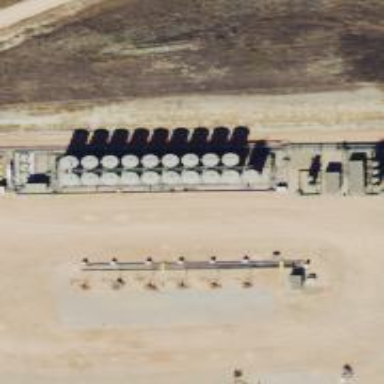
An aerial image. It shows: Storage tank with man-made structure.